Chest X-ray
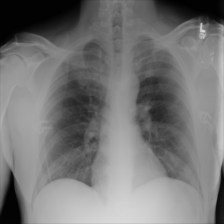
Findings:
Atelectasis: negative
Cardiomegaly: negative
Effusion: negative
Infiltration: negative
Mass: negative
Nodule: negative
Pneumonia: negative
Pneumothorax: negative
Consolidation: negative
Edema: negative
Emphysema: negative
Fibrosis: negative
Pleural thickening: negative
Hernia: negative